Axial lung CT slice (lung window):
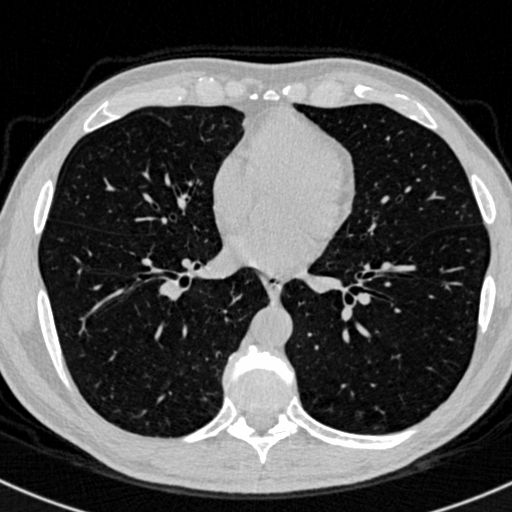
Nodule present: no